Question: I am trying to smooth output image edges using opencv framework, I am trying following steps. Steps took from here <URL>
'''
int lowThreshold = 10.0;
int ratio = 3;
int kernel_size = 3;
Mat src_gray,detected_edges,dst,blurred;
/// Convert the image to grayscale
cvtColor( result, src_gray, CV_BGR2GRAY );
/// Reduce noise with a kernel 3x3
cv::blur( src_gray, detected_edges, cv::Size(5,5) );
/// Canny detector
cv::Canny( detected_edges, detected_edges, lowThreshold, lowThreshold*ratio, kernel_size );
//Works fine upto here I am getting perfect edge mask
cv::dilate(detected_edges, blurred, result);
//I get Assertion failed (src.channels() == 1 && func != 0) in countNonZero ERROR while doing dilate
result.copyTo(blurred, blurred);
cv::blur(blurred, blurred, cv::Size(3.0,3.0));
blurred.copyTo(result, detected_edges);
UIImage *image = [UIImageCVMatConverter UIImageFromCVMat:result];
'''
I want help whether if I am going in right way, or what am I missing?
Thanks for any suggestion and help.
I have got an image like below got from algorithm, now I want to apply edge smoothening to the image, as you can see the image is not smooth.

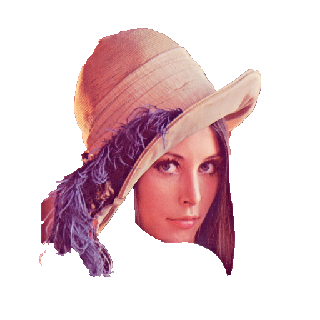
Answer: Do you want to get something like this?

If yes, then here is the code:
'''
#include <iostream>
#include <vector>
#include <string>
#include <fstream>
#include <opencv2/opencv.hpp>
using namespace cv;
using namespace std;
int main(int argc, char **argv)
{
cv::namedWindow("result");
Mat img=imread("TestImg.png");
Mat whole_image=imread("D:\ImagesForTest\lena.jpg");
whole_image.convertTo(whole_image,CV_32FC3,1.0/255.0);
cv::resize(whole_image,whole_image,img.size());
img.convertTo(img,CV_32FC3,1.0/255.0);
Mat bg=Mat(img.size(),CV_32FC3);
bg=Scalar(1.0,1.0,1.0);
// Prepare mask
Mat mask;
Mat img_gray;
cv::cvtColor(img,img_gray,cv::COLOR_BGR2GRAY);
img_gray.convertTo(mask,CV_32FC1);
threshold(1.0-mask,mask,0.9,1.0,cv::THRESH_BINARY_INV);
cv::GaussianBlur(mask,mask,Size(21,21),11.0);
imshow("result",mask);
cv::waitKey(0);
// Reget the image fragment with smoothed mask
Mat res;
vector<Mat> ch_img(3);
vector<Mat> ch_bg(3);
cv::split(whole_image,ch_img);
cv::split(bg,ch_bg);
ch_img[0]=ch_img[0].mul(mask)+ch_bg[0].mul(1.0-mask);
ch_img[1]=ch_img[1].mul(mask)+ch_bg[1].mul(1.0-mask);
ch_img[2]=ch_img[2].mul(mask)+ch_bg[2].mul(1.0-mask);
cv::merge(ch_img,res);
cv::merge(ch_bg,bg);
imshow("result",res);
cv::waitKey(0);
cv::destroyAllWindows();
}
'''
And I think this link will be interestiong for you too: <URL>